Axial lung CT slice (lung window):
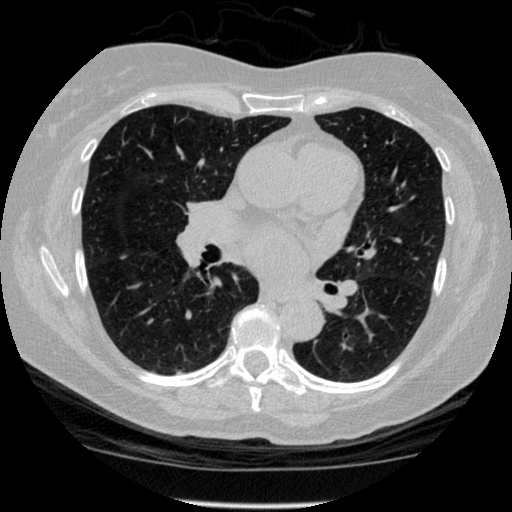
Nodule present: no